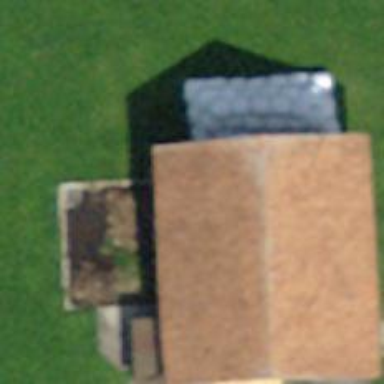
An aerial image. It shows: Rural barn.